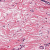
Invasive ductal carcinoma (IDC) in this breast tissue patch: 0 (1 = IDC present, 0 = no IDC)